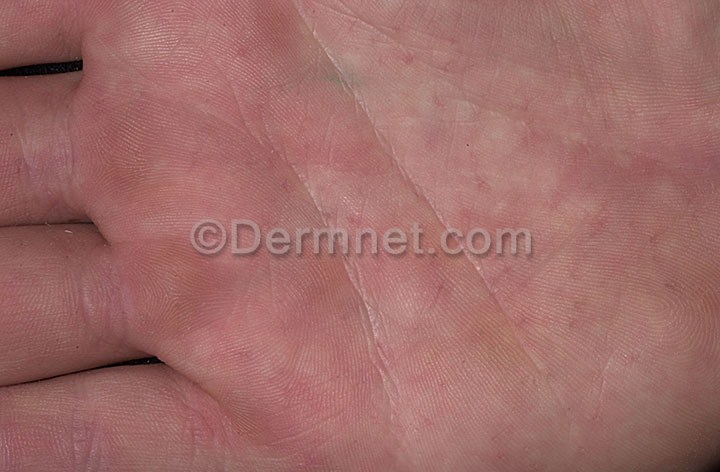
Disease: Actinic Keratosis Basal Cell Carcinoma and other Malignant Lesions